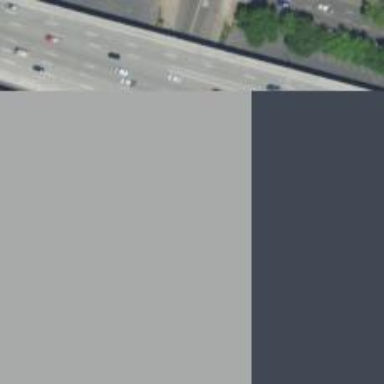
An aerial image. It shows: Viaduct bridge over motorway.